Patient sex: M
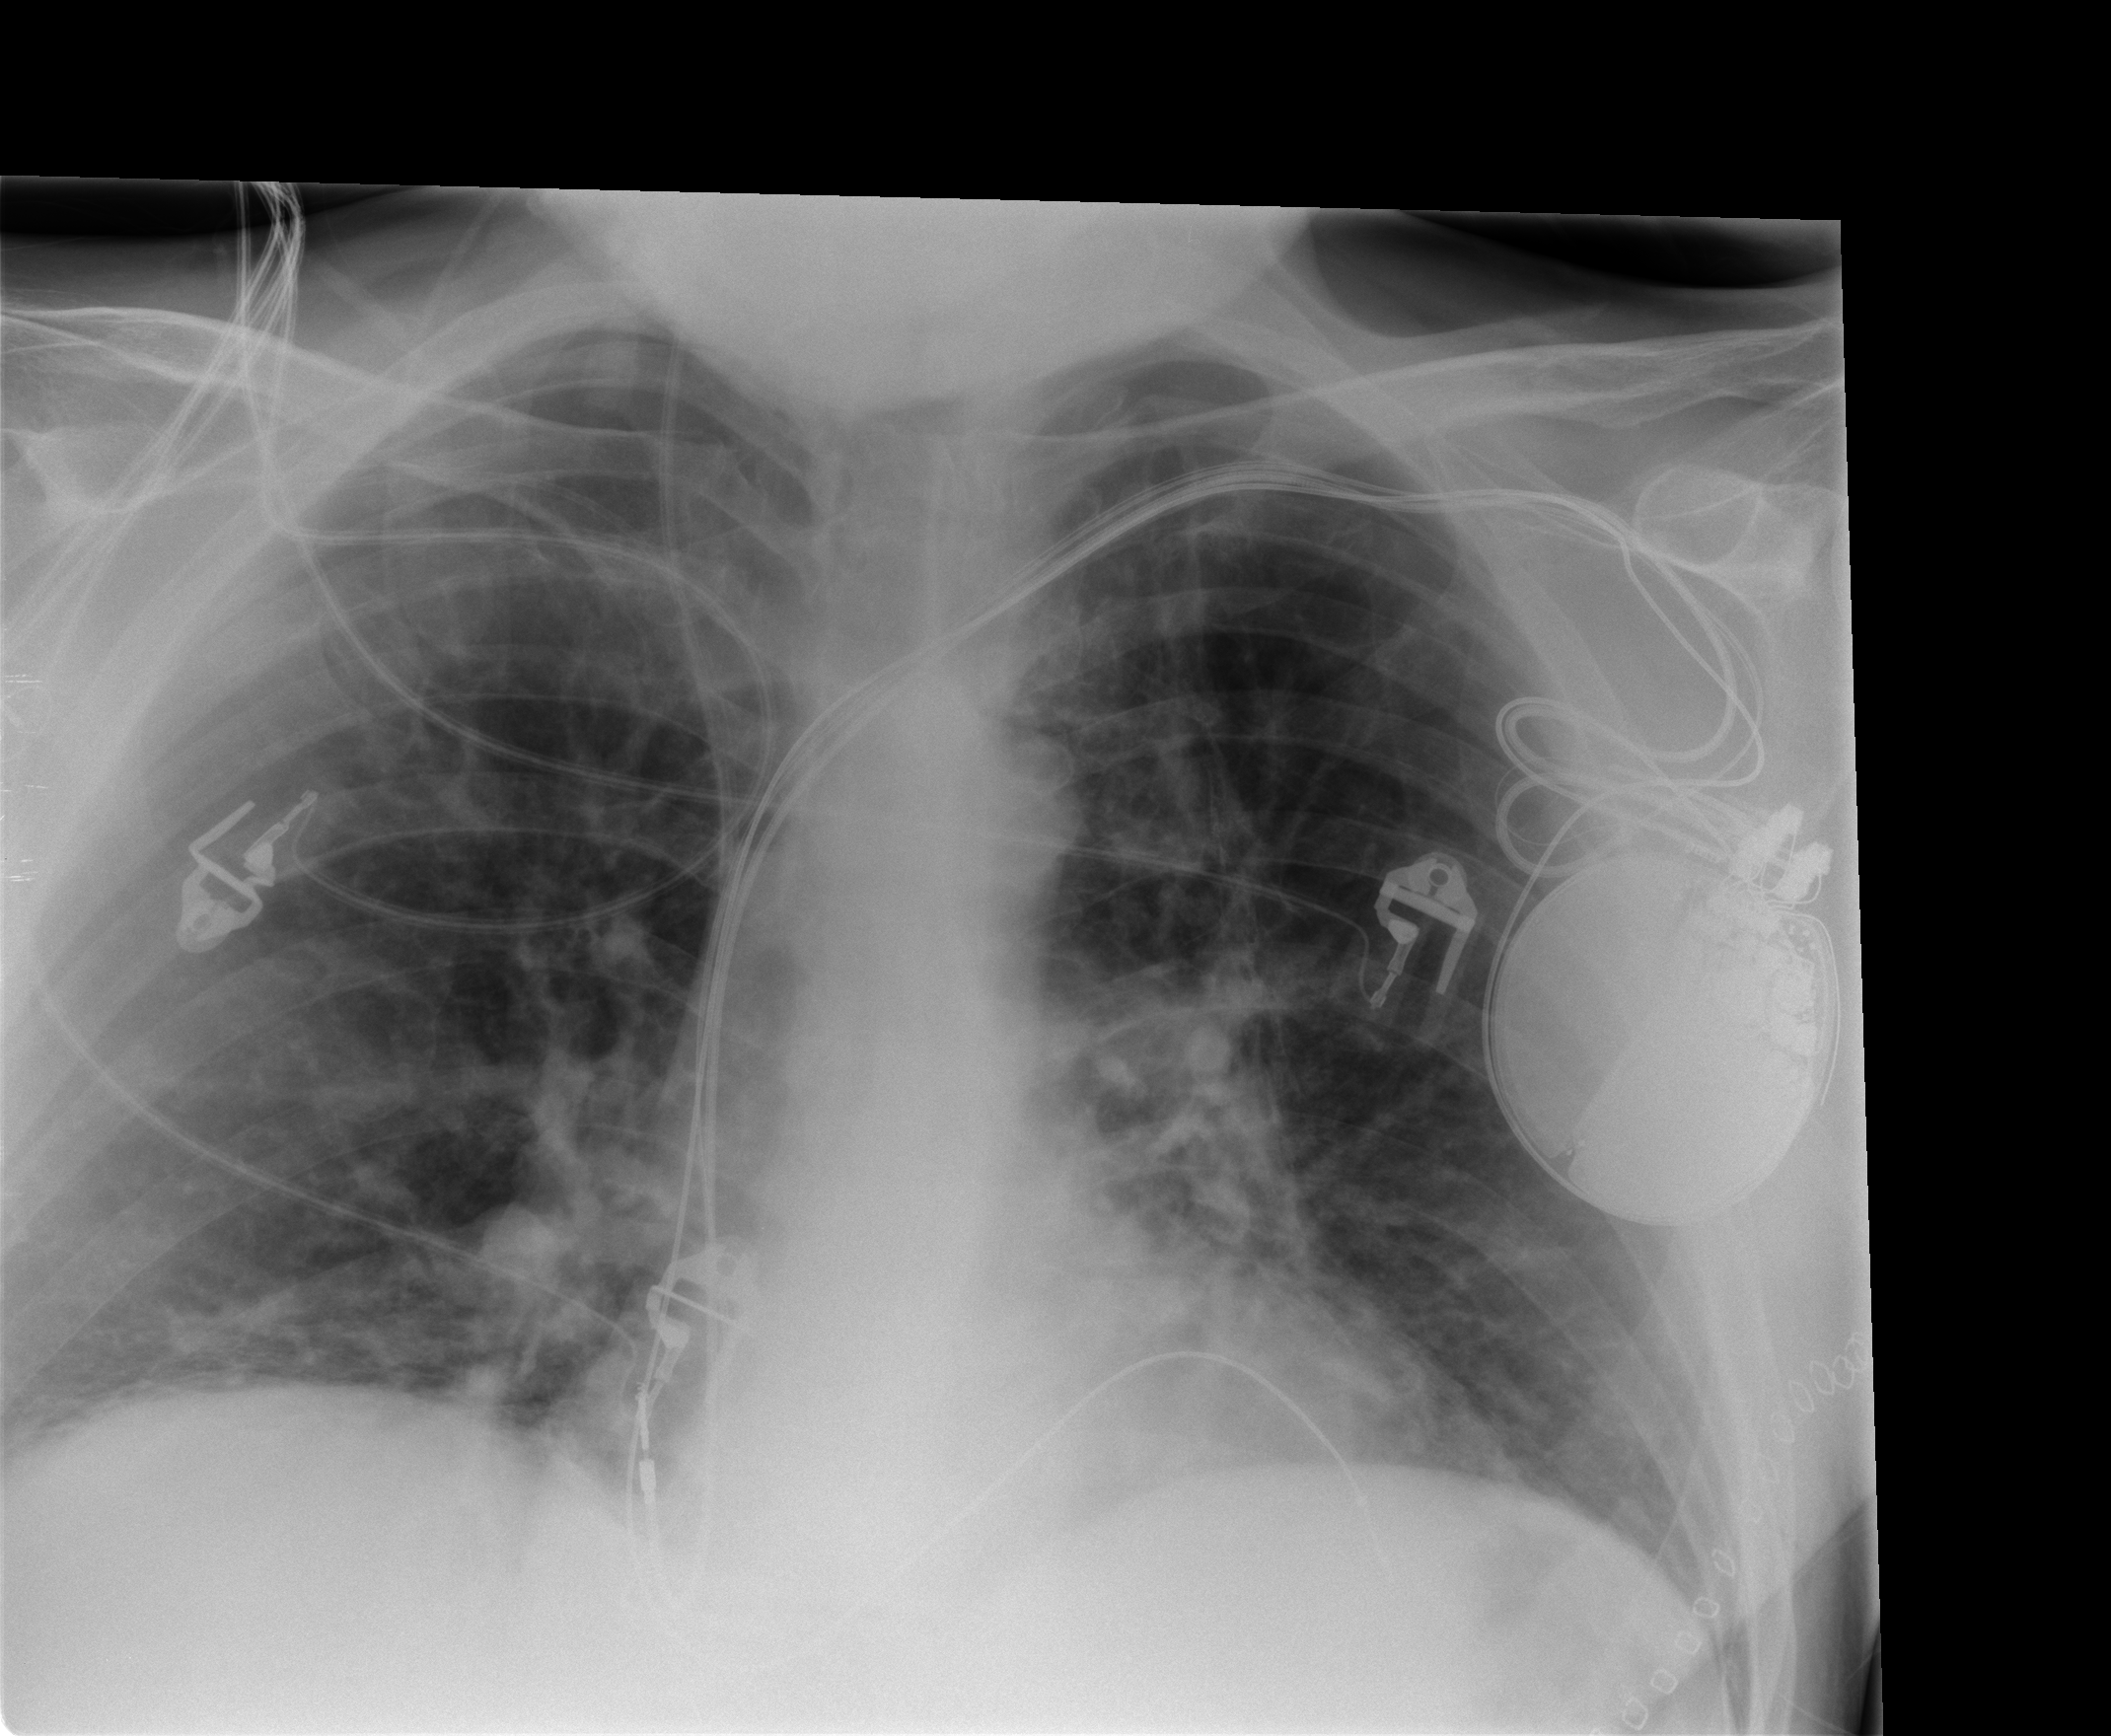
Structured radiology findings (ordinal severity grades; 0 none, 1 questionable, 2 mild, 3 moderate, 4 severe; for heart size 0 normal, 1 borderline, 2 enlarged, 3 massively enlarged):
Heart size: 0
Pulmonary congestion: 2
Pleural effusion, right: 0
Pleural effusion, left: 0
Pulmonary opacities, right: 0
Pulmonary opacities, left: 0
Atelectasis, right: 2
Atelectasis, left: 2